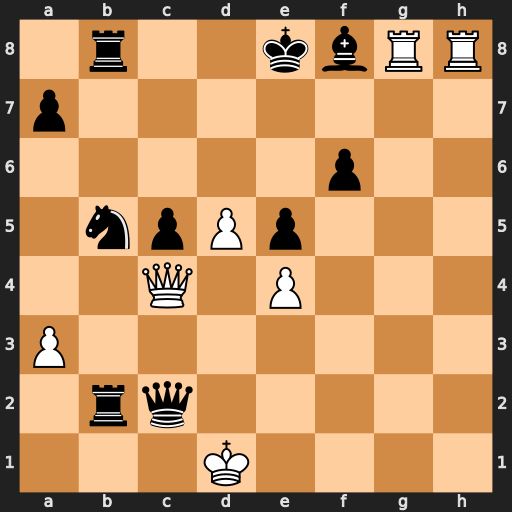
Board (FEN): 1r2kbRR/p7/5p2/1npPp3/2Q1P3/P7/1rq5/3K4
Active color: w
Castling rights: -
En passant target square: -
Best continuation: Qxc2 Rxc2 Rxf8+ Ke7 Rxb8